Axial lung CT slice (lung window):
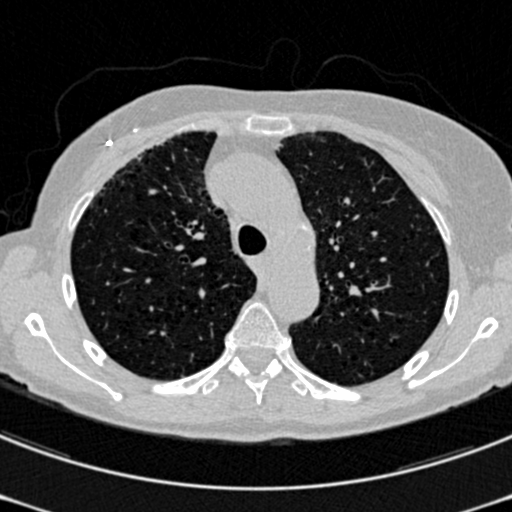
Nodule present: no